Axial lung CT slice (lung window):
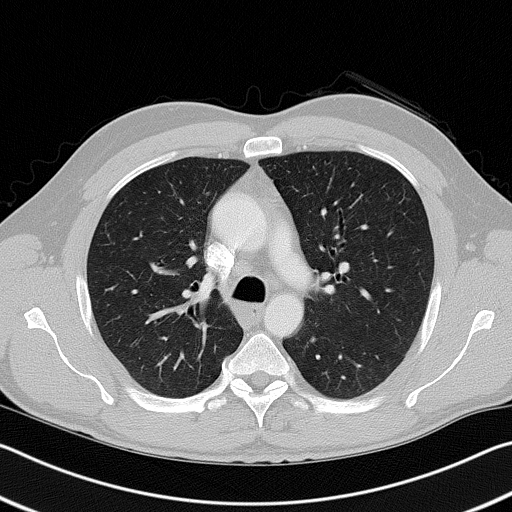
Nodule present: no